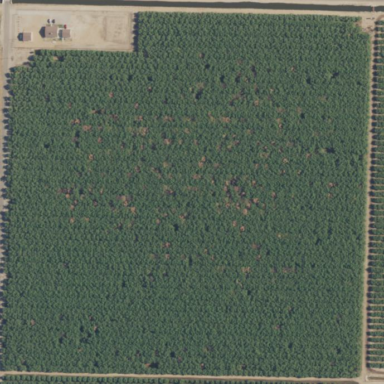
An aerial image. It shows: Orchard filled with almond trees.